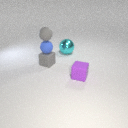
small gray rubber cube below small gray rubber sphere